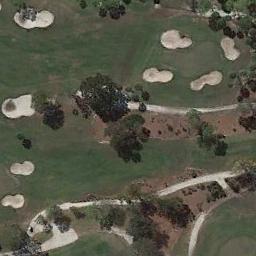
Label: golf_course